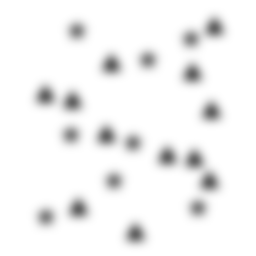
Squares: 0
Triangles: 12
Stars: 8
Total shapes: 20